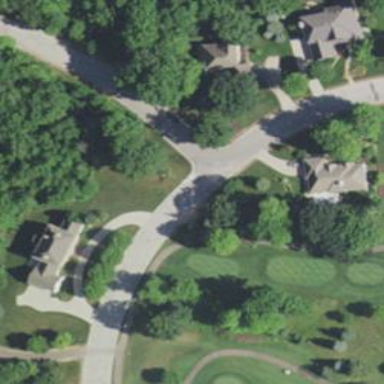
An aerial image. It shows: Service road used as golf cart path.